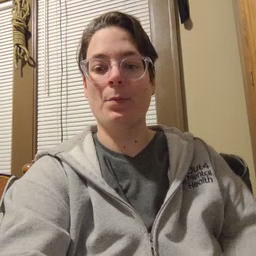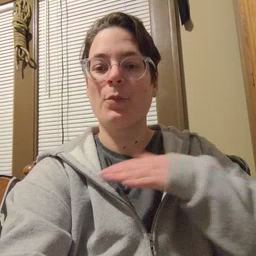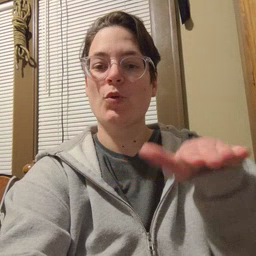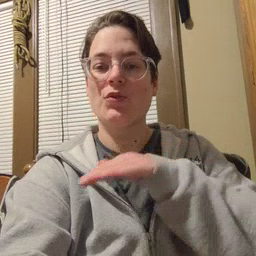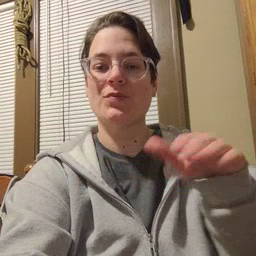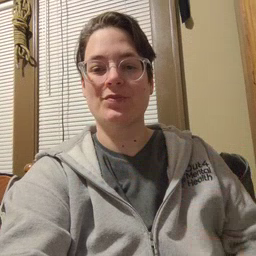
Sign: pool